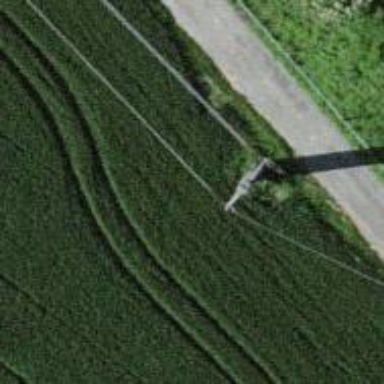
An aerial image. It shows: Concrete power pole.